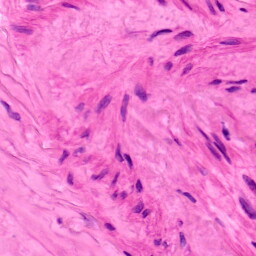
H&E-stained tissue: Lung